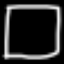
Label: square